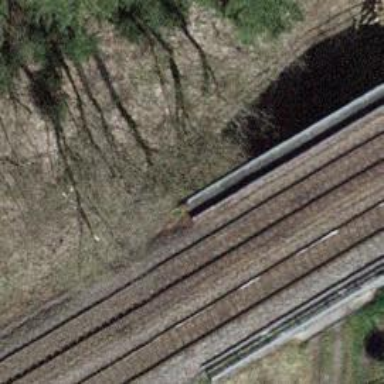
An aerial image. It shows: There is bridge over railway with one track.